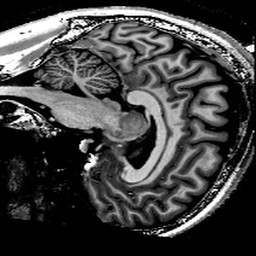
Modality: T1w
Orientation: sagittal
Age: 35
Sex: male
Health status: healthy
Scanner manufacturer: siemens
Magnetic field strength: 9.4 T
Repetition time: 6 s
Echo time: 0.003 s